Question: I have a problem with a 'junit' ant build, i'm getting a 'java.lang.OutOfMemoryError: PermGen space' error.
I'm trying to set 'ANT_OPTS' to be 'ANT_OPTS='-Xmx512m -XX:MaxPermSize=256m'' in the build 'Java Options' to increase the heap size ant build tool.

But i get an error each time i run:
'''
Exception in thread "main" java.lang.NoClassDefFoundError: ANT_OPTS=-Xmx512m -XX:MaxPermSize=256m
Caused by: java.lang.ClassNotFoundException: ANT_OPTS=-Xmx512m -XX:MaxPermSize=256m
at java.net.URLClassLoader$1.run(URLClassLoader.java:202)
at java.security.AccessController.doPrivileged(Native Method)
at java.net.URLClassLoader.findClass(URLClassLoader.java:190)
at java.lang.ClassLoader.loadClass(ClassLoader.java:307)
at sun.misc.Launcher$AppClassLoader.loadClass(Launcher.java:301)
at java.lang.ClassLoader.loadClass(ClassLoader.java:248)
Could not find the main class: ANT_OPTS=-Xmx512m -XX:MaxPermSize=256m. Program will exit.
'''
A syntax error ?
Thanks.
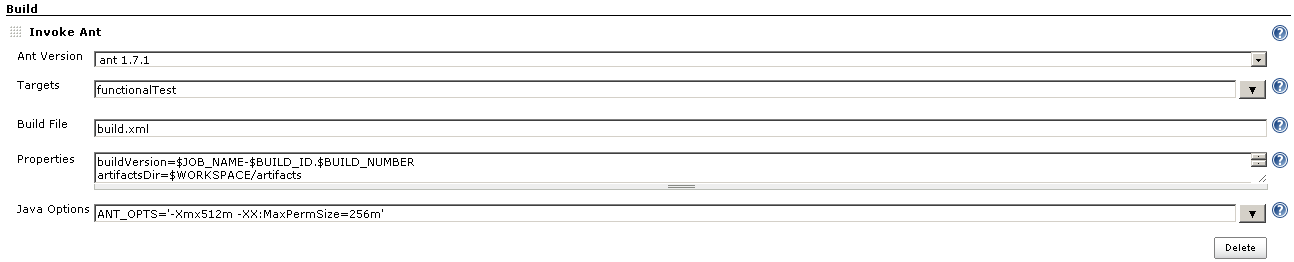
Answer: Set the JAVA OPTIONS as '-Xmx512m -XX:MaxPermSize=256m' only without the 'ANT_OPTS='